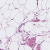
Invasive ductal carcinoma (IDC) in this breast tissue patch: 0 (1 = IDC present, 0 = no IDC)